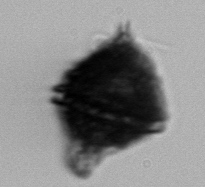
Label: Gonyaulax